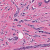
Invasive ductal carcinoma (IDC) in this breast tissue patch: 1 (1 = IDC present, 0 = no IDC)